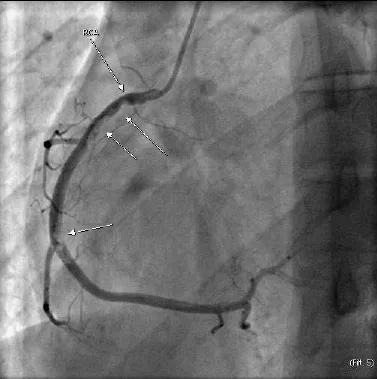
Coronary angiography. Sub occlusive thrombus in the proximal, medial and distal part of the right coronary artery (TIMI 2).
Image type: radiology (x_ray)